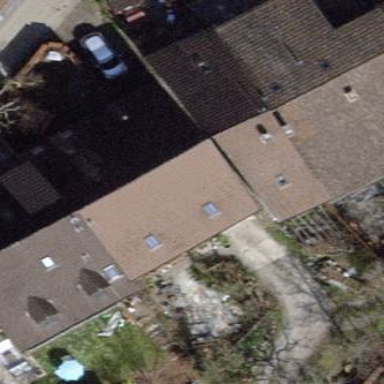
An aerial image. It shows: Terrace building.